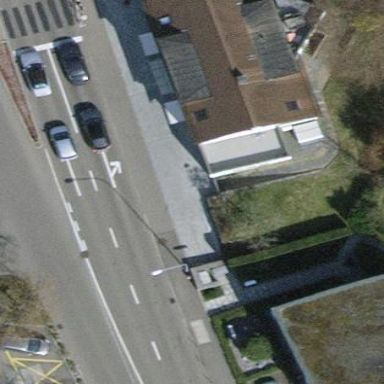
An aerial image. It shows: Pharmacy building.